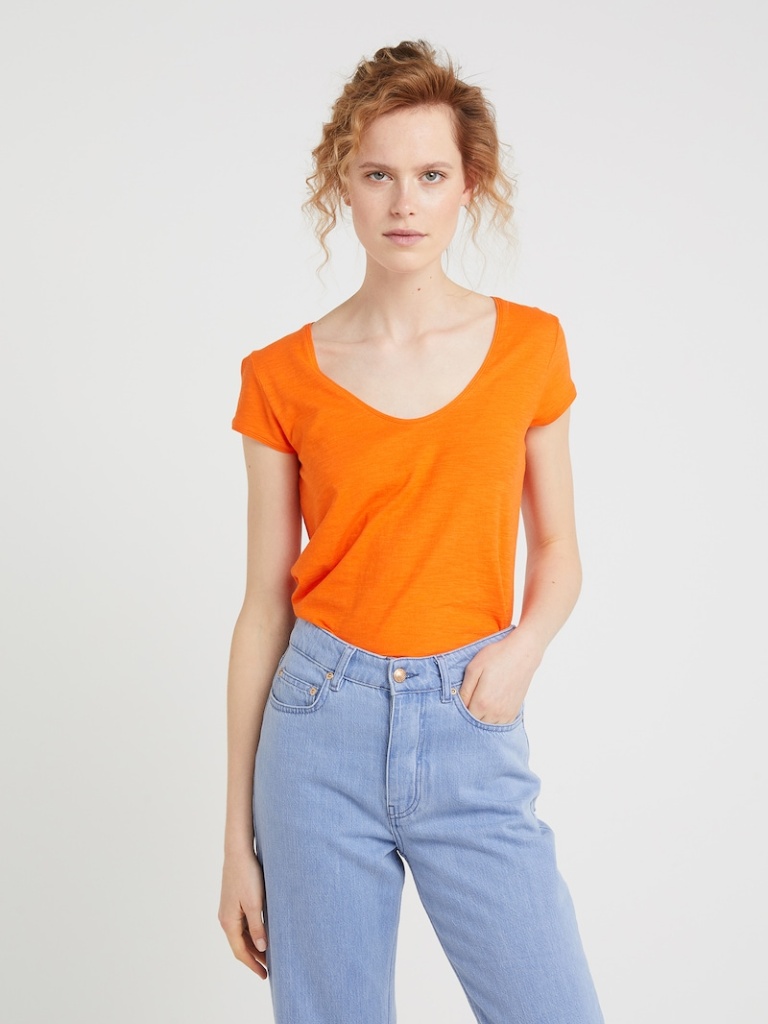
cotton tight short sleeve hip length French Tucked scoop t-shirt